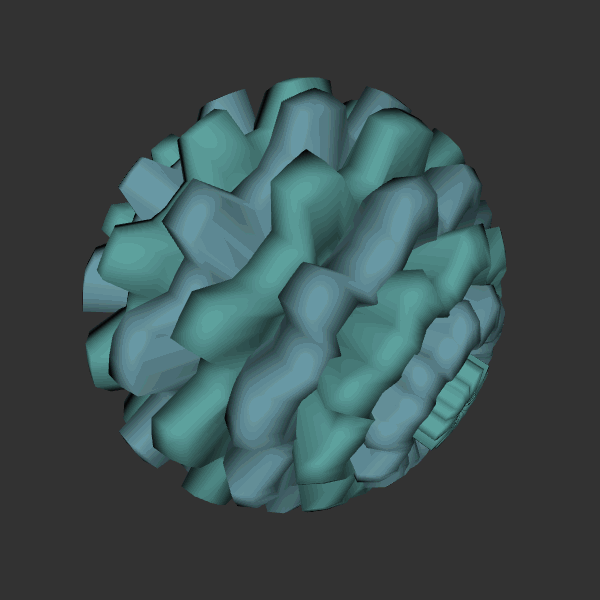
Background: dark